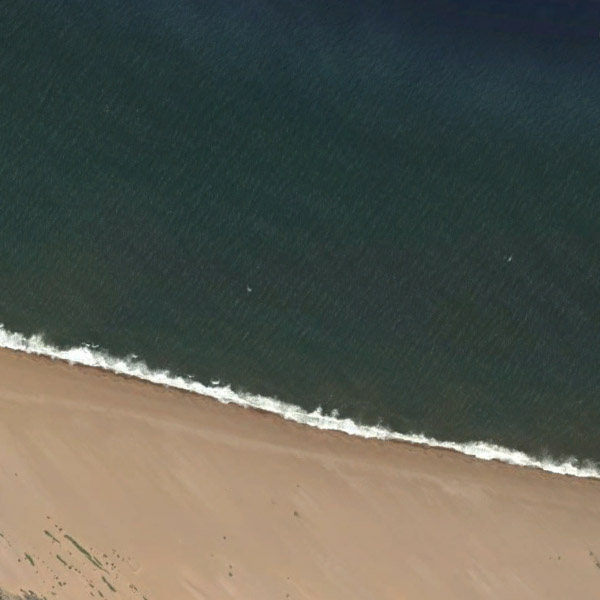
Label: Beach